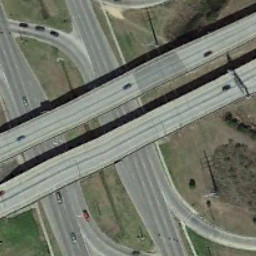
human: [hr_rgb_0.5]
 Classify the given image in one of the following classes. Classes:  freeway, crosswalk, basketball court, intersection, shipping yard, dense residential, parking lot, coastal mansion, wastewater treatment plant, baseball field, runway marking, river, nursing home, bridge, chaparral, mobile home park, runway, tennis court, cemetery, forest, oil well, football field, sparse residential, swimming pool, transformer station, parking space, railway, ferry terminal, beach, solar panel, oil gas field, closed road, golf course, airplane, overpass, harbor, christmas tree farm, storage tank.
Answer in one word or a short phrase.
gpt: overpass